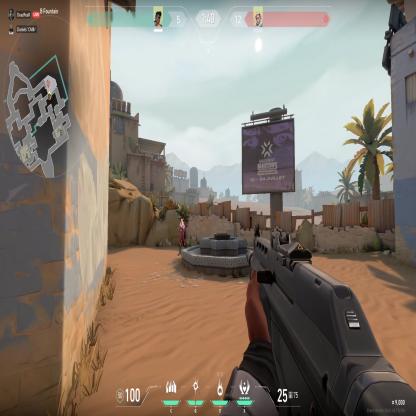
Label: enemy